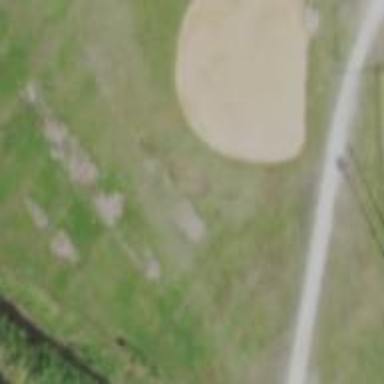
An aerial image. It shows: Baseball pitch for leisure and sports activities.